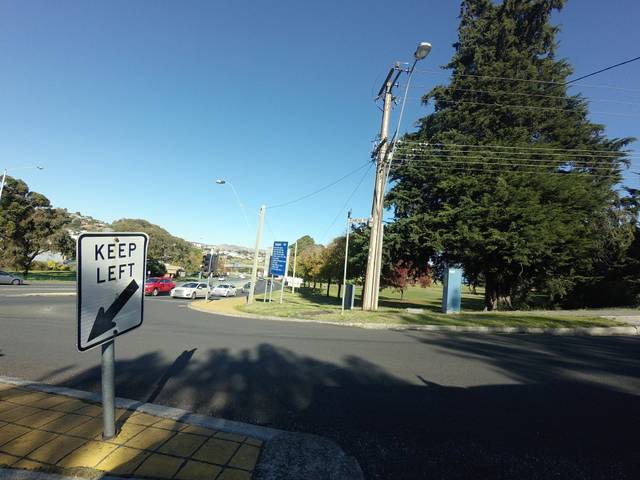
Region: Australia
Coordinates: -42.866, 147.365